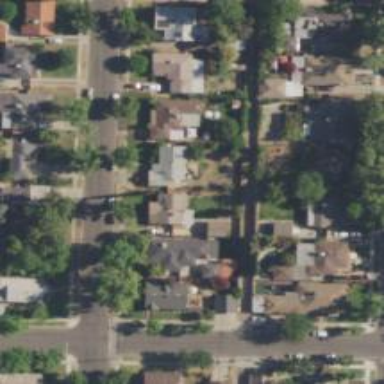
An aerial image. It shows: Alley classified as service road.